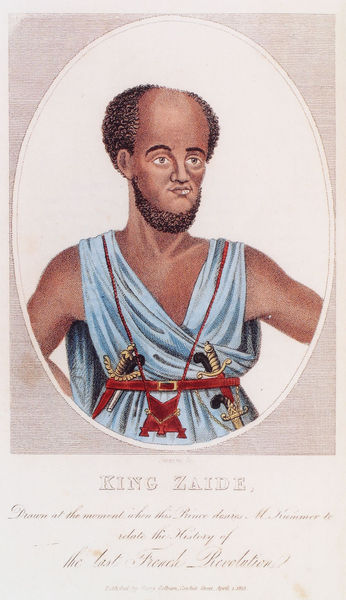
Titel: König Zaide
Institution: New York, Public Library
Schlagwörter: blau, haut, mann, umhang, weiß, braun, schwarz, zeichnung, gürtel, rot, bart, falten, mensch, messer, vollbart, bild, bildnis, portrait, porträt, gewand, kontrast, locken, rosa, oval, farbig, schrift, afrika, kette, farbe, könig, glatze, druck, lithographie, radierung, stich, revolution, schwert, text, waffen, schwerte, stirnglatze, dunkelhäutig, toga, dolch, macht, kupferstich, tunika, englisch, king, gürtelschnalle, afrikanisch, dolche, zaide, zaid, king zaide